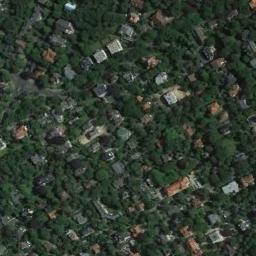
Label: residential